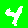
Digit: 4